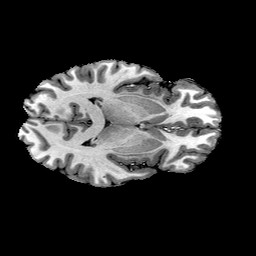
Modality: T1w
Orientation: axial